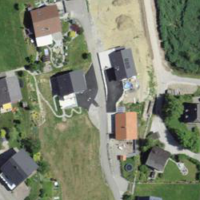
EUNIS habitat code: 55
Species observed at this site:
Aruncus dioicus
Phragmites australis